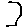
Label: hexagon